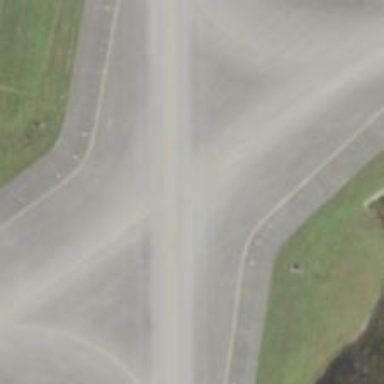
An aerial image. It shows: View of taxiway at the airport.